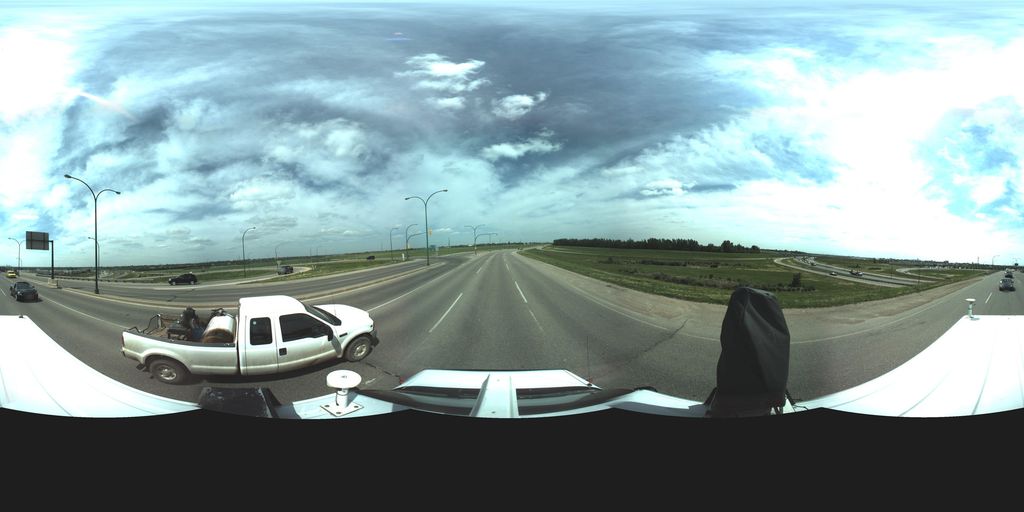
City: saskatoon